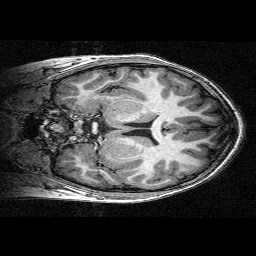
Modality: T1w
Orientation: coronal
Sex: female
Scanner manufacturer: siemens
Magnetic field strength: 3 T
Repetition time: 2.3 s
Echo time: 0.00336 s